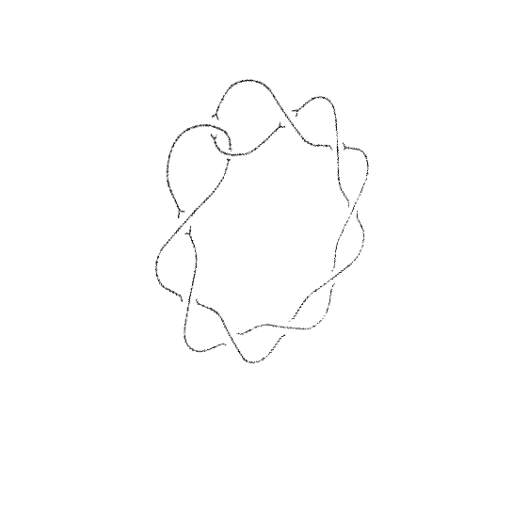
Crossing number: 10